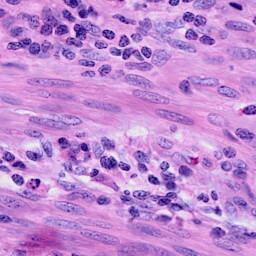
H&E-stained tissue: Cervix